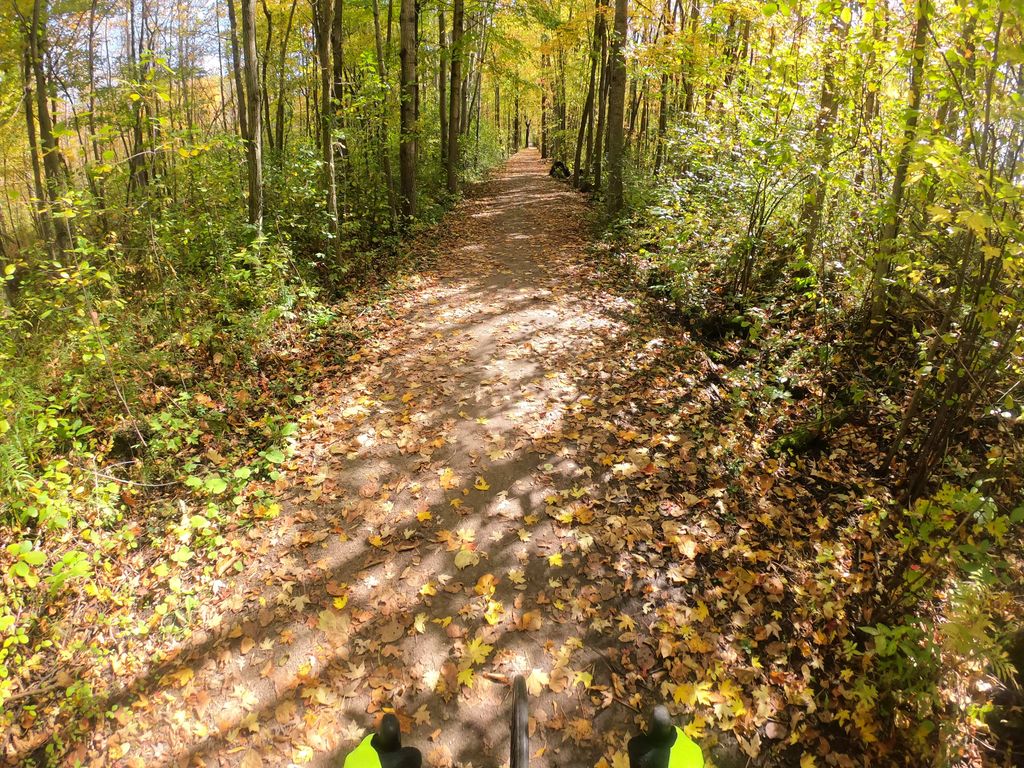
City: kitchener-waterloo